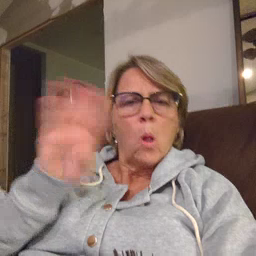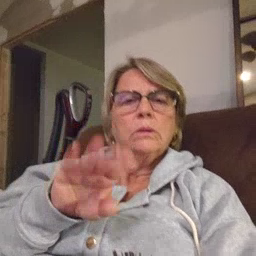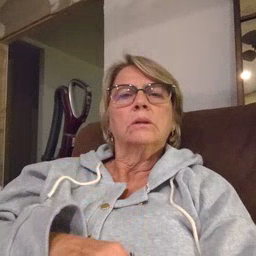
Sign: close